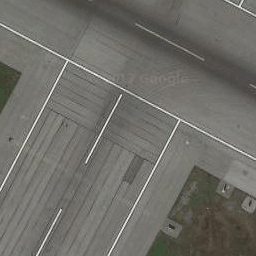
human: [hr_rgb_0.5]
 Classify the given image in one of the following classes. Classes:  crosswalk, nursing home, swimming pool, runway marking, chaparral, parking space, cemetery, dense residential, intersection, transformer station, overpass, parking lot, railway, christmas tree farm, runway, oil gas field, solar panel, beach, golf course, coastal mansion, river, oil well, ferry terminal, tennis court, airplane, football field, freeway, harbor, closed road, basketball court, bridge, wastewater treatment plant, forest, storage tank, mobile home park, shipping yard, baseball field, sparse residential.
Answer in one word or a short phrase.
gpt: runway